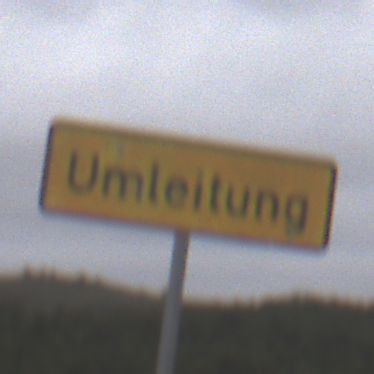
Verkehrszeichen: Umleitungsankuendigung
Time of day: Midday
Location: Outdoor (Nature)
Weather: Overcast
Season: NotSpecified
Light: Natural